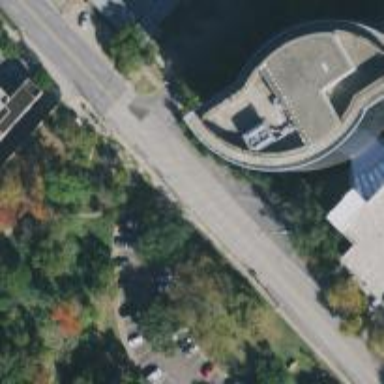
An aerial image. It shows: Secondary road with separate sidewalks.